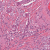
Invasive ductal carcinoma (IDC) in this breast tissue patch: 1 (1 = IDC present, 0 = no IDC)